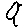
Label: bird